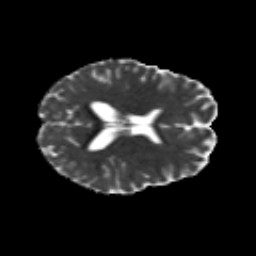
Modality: MD
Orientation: axial
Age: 26
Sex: female
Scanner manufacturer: siemens
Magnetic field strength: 3 T
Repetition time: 8.8 s
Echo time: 0.085 s